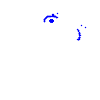
Particle: proton